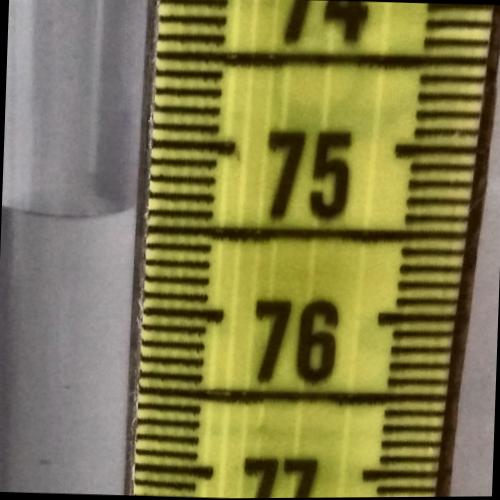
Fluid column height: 75.4 cm